Question: I am designing a database schema for storing Tenant and Address information. For the sake of normalization, and because I will be storing more than Tenant addresses in the Address table, I have made these two separate tables with a many-to-many relationship, and a "cross-reference" table. Also, stored in my cross-ref table is the AddressTypeID. I do this because the Address Types will be customizable in the software. This seems to be correct to me, is there room for improvement here?

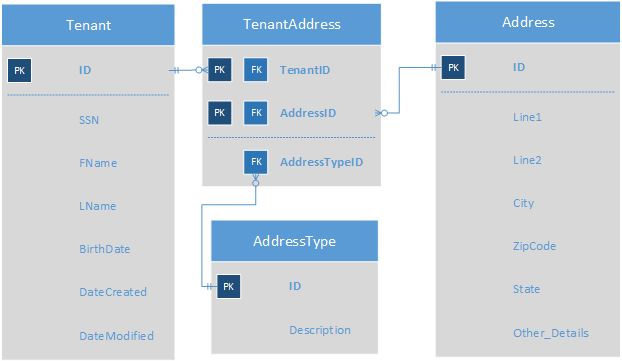
Answer: Your design looks good. Consider removing ssn to its own table with stricter privileges for privacy reasons. Lots of queries will need tenant; not many will need ssn.